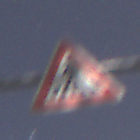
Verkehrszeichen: FussgaengerueberwegRechts
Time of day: Night
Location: Outdoor (Nature)
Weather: Clear
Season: NotSpecified
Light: Natural